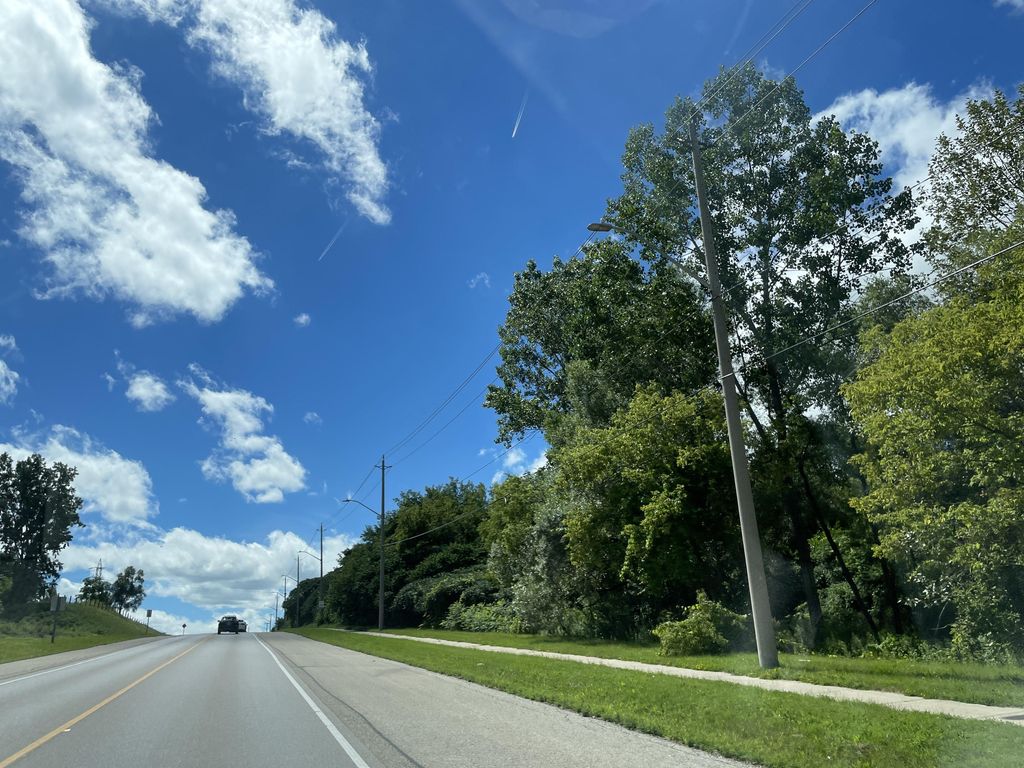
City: kitchener-waterloo